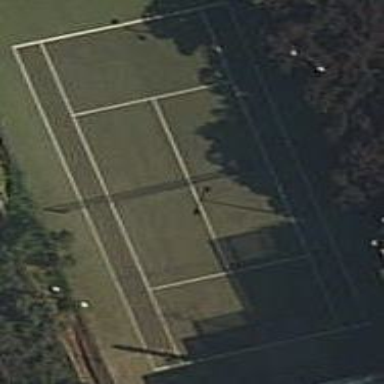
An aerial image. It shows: Tennis court on pitch designated for leisure land.